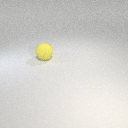
large yellow rubber sphere